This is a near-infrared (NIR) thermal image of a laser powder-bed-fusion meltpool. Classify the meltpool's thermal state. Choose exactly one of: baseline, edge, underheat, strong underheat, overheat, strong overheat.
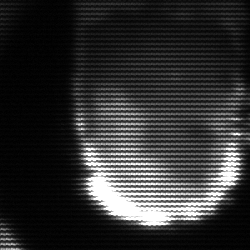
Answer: baseline